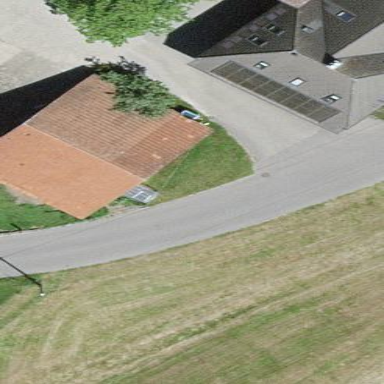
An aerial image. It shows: Rural barn.